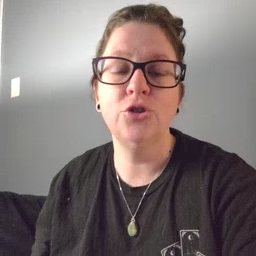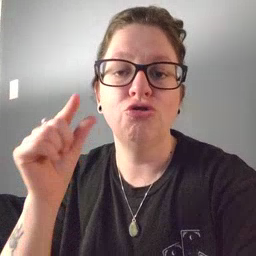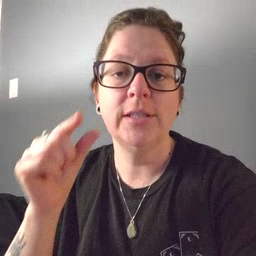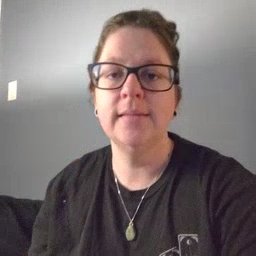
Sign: green